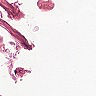
Metastatic tissue present: no